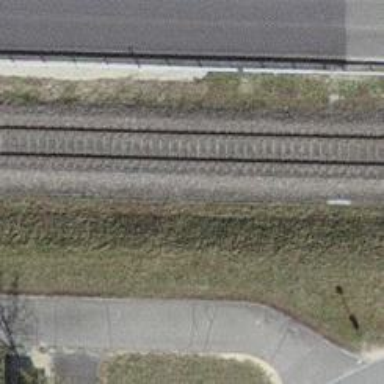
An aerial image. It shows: Single-track railway with electrified contact lines.